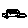
Label: car